Question: I have a problem with the french language on a website I'm developing ... I have menu bar, tabs and text within each tab ...
When I set the 'charset=ISO-8859-1', the text in the body works fine, but the menu bar and the tabs goes wrong!
This is a sample of the text I have ...
'''
Menu Bar: CONTROLE DE LA QUALITE <<<<<<<<<<<< Wrong
Tabs Text: CARRI&Atilde;&#136;RES <<<<<<<<<<<< Wrong
Body Text: egyptien <<<<<<<<<<<< Correct
'''
But when I set the 'charset=utf-8'
'''
Menu Bar: CONTROLE DE LA QUALITE <<<<<<<<<<<< Correct
Tabs Text: CARRI&Atilde;&#136;RES <<<<<<<<<<<< Wrong
Body Text: gyptien <<<<<<<<<<<< Wrong
'''
I have tried 'mb_cenvert_encoding' to set the encoding, but it didn't also work ... Anyone have any idea how to let this work?

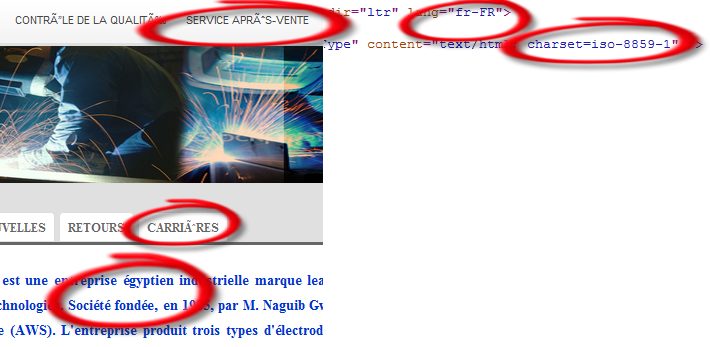
Answer: OK, I've finally reached a solution ... You can call it a work around.
I've used <URL>